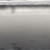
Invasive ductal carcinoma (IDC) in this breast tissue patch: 0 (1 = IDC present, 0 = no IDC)